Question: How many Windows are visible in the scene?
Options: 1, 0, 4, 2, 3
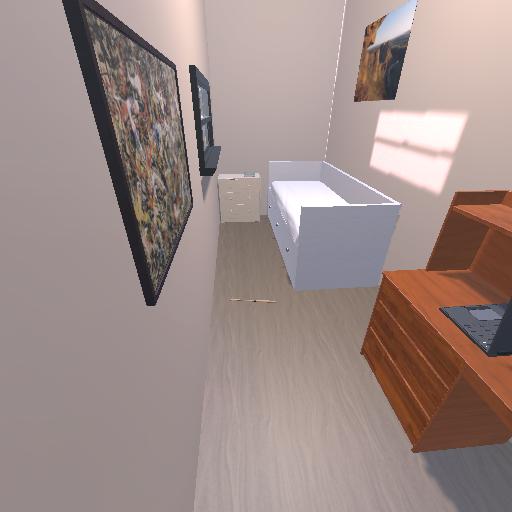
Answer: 1